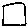
Label: square